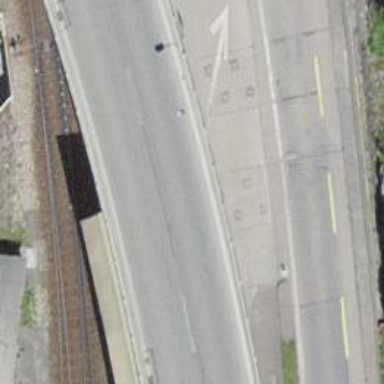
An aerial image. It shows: Asphalt bridge over motorway.